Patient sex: M
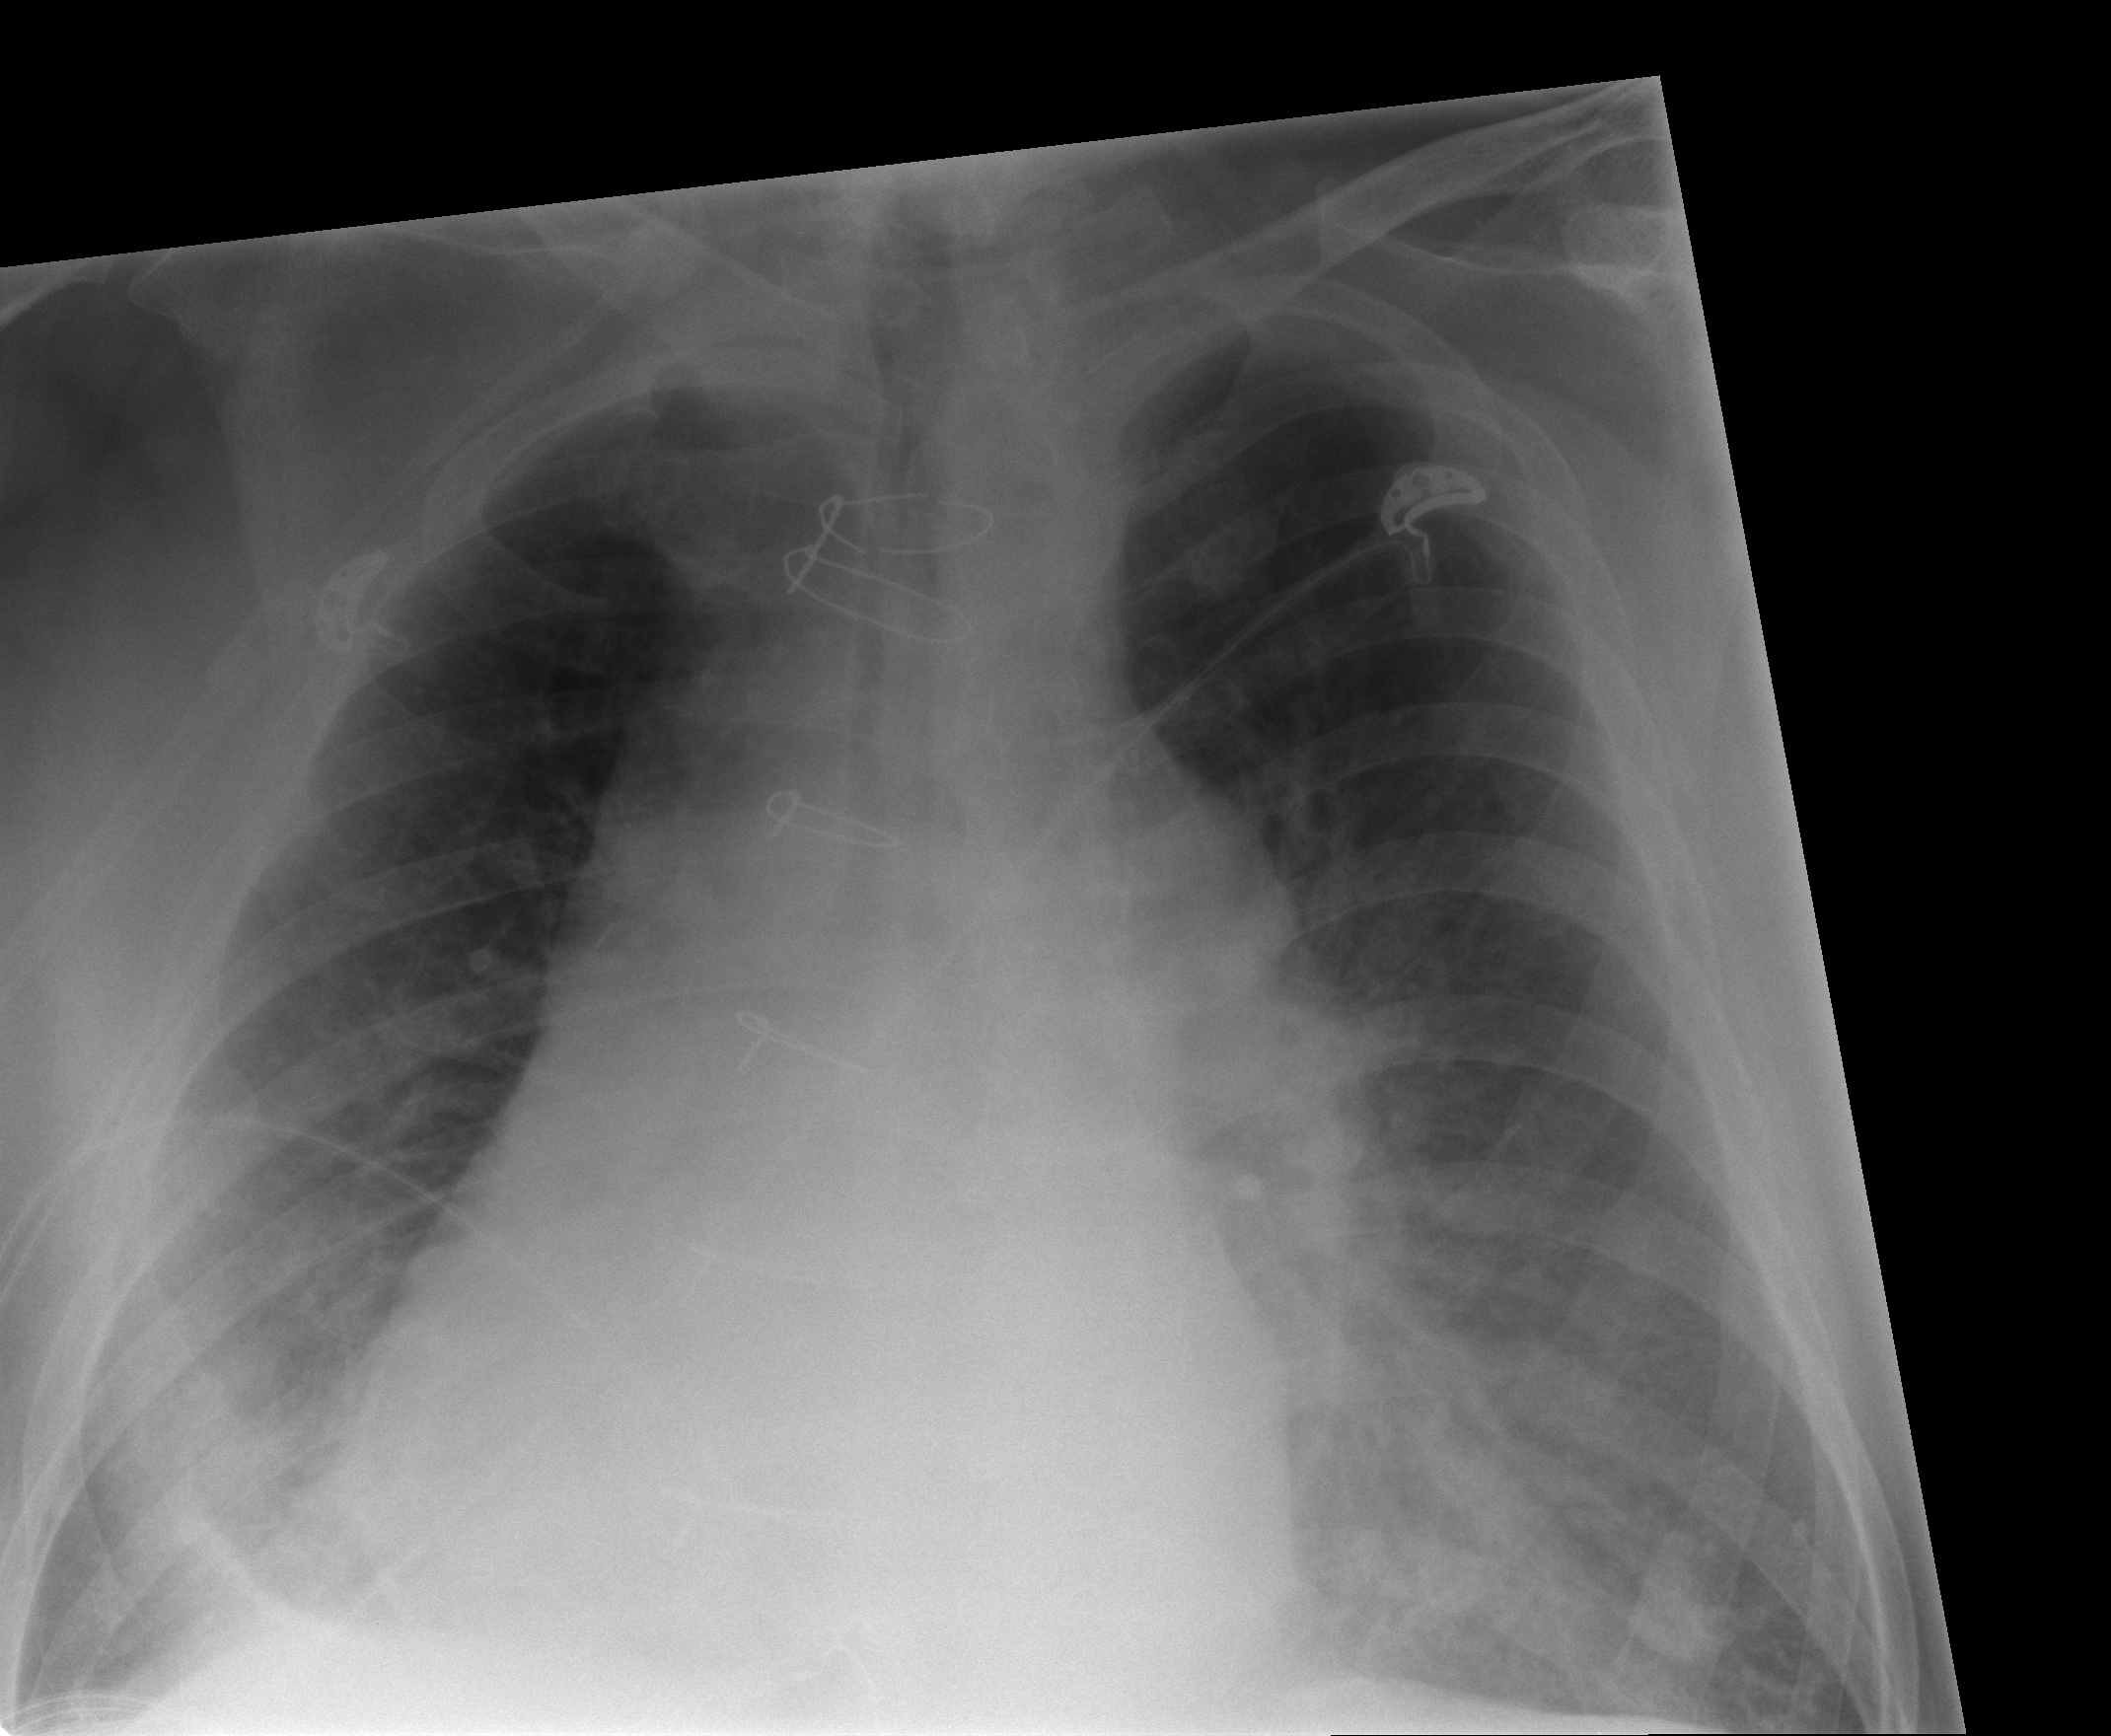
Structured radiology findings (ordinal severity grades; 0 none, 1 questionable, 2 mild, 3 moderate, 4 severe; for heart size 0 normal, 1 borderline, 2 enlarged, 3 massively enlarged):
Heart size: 2
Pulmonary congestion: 3
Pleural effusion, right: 1
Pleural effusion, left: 0
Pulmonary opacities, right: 2
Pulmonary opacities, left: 2
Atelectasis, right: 2
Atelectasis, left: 2